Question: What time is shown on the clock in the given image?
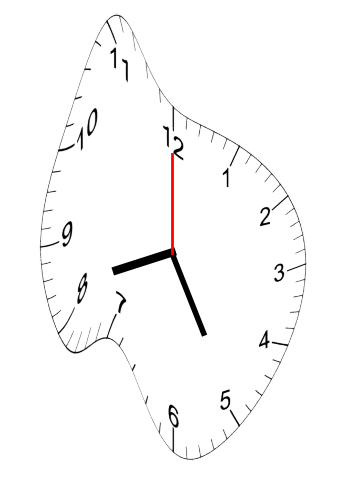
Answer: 08:25:00